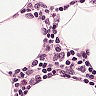
Metastatic tissue present: no